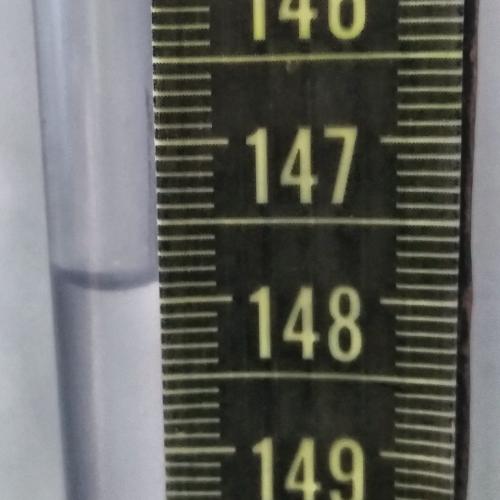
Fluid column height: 147.9 cm